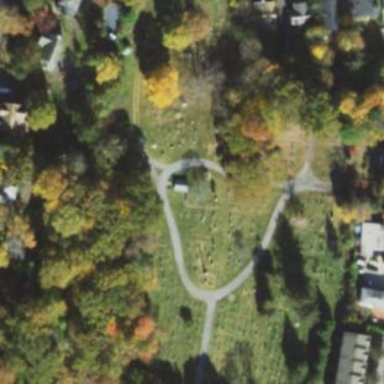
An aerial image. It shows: Cemetery.